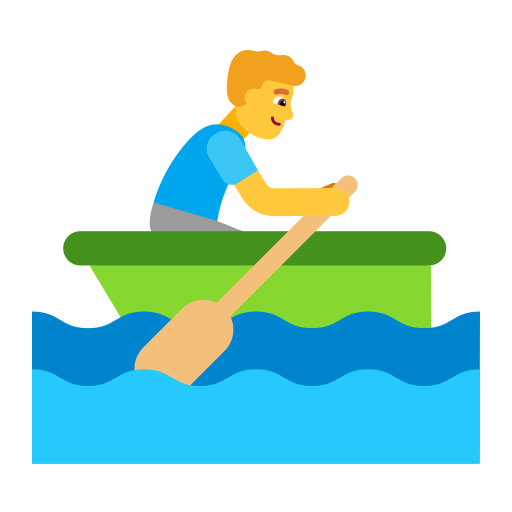
man rowing boat flat default